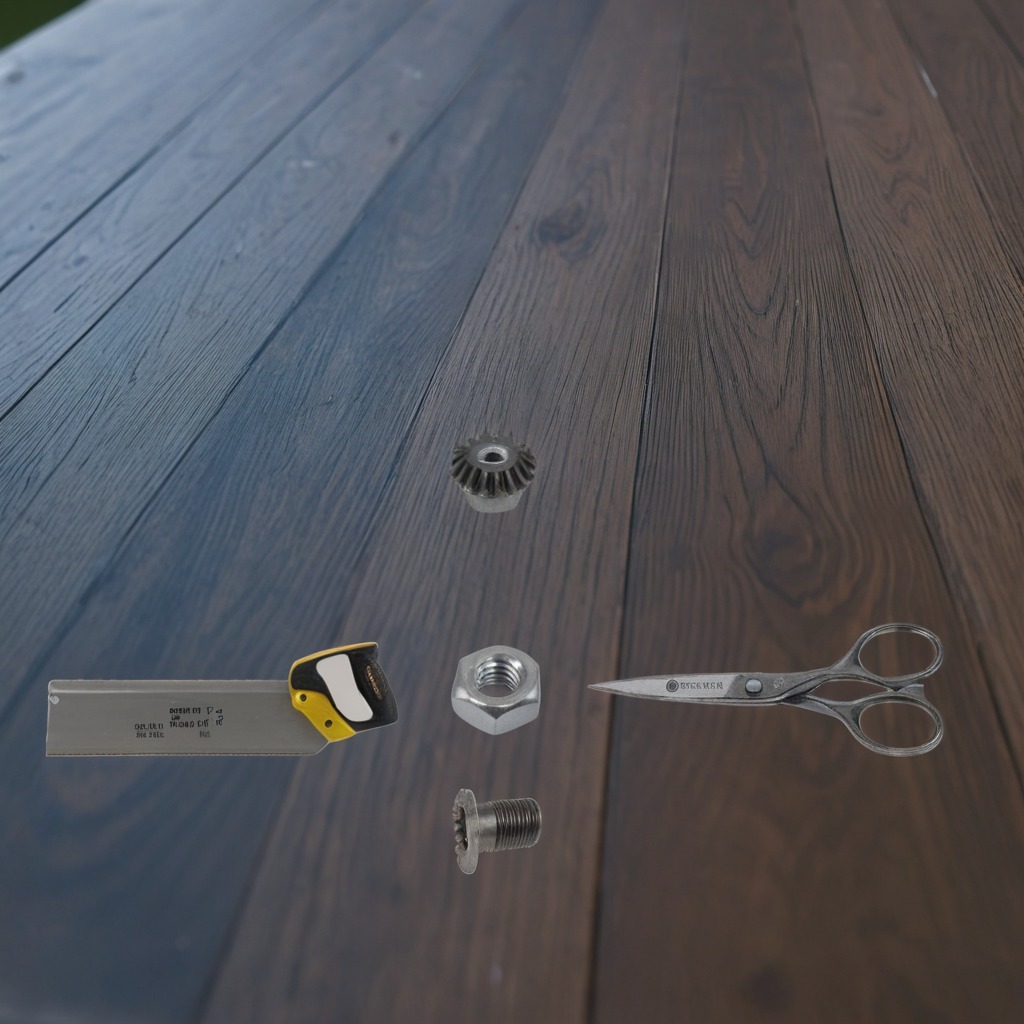
A metal gear with teeth, a metal machine screw, a metal saw, a metal nut, and a pair of scissors are lying on the old table.